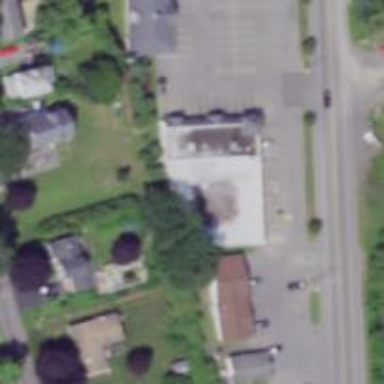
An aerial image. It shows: Convenience shop.